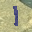
Label: 1